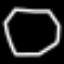
Label: octagon